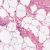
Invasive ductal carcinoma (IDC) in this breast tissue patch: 0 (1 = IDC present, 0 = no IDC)